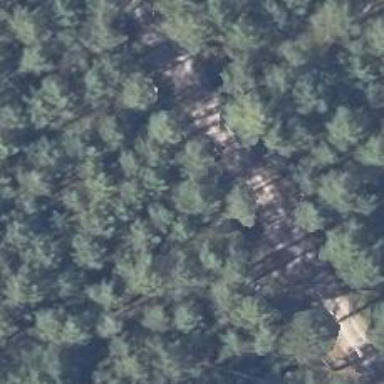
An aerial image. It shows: Gravel track with grade2 quality.